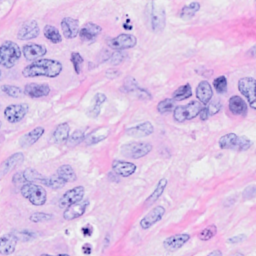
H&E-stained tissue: Breast